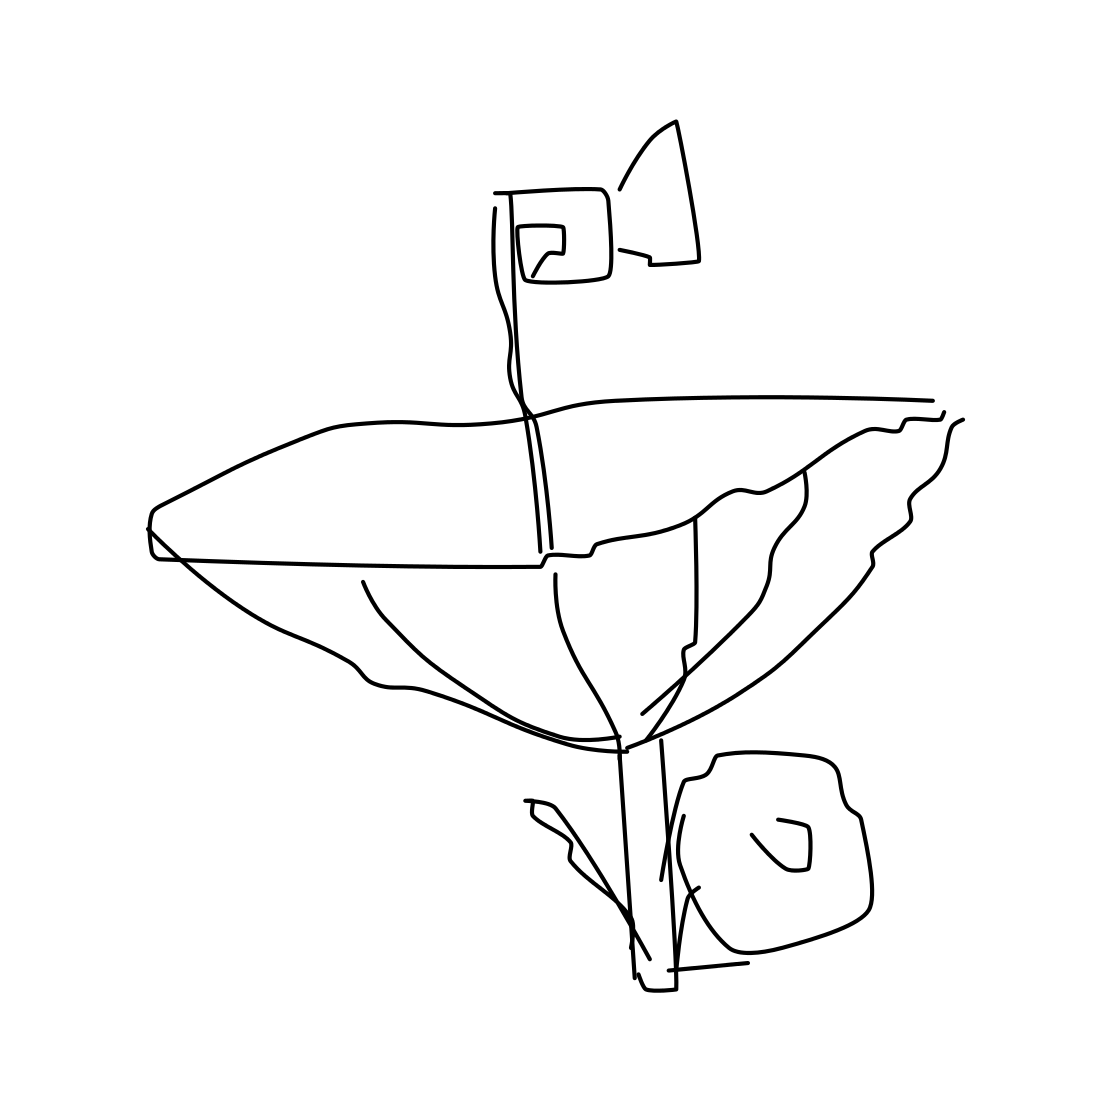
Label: satellite dish